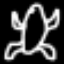
Label: frog